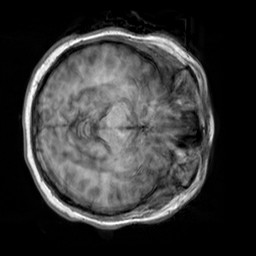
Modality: T1w
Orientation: axial
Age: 24
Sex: female
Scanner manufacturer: siemens
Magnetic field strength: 3 T
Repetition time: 2.3 s
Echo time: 0.00303 s